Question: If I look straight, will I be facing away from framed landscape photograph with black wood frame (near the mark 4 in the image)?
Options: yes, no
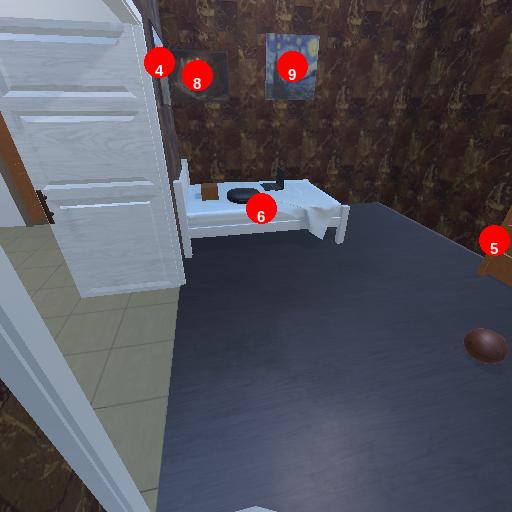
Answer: yes